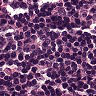
Metastatic tissue present: no